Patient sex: M
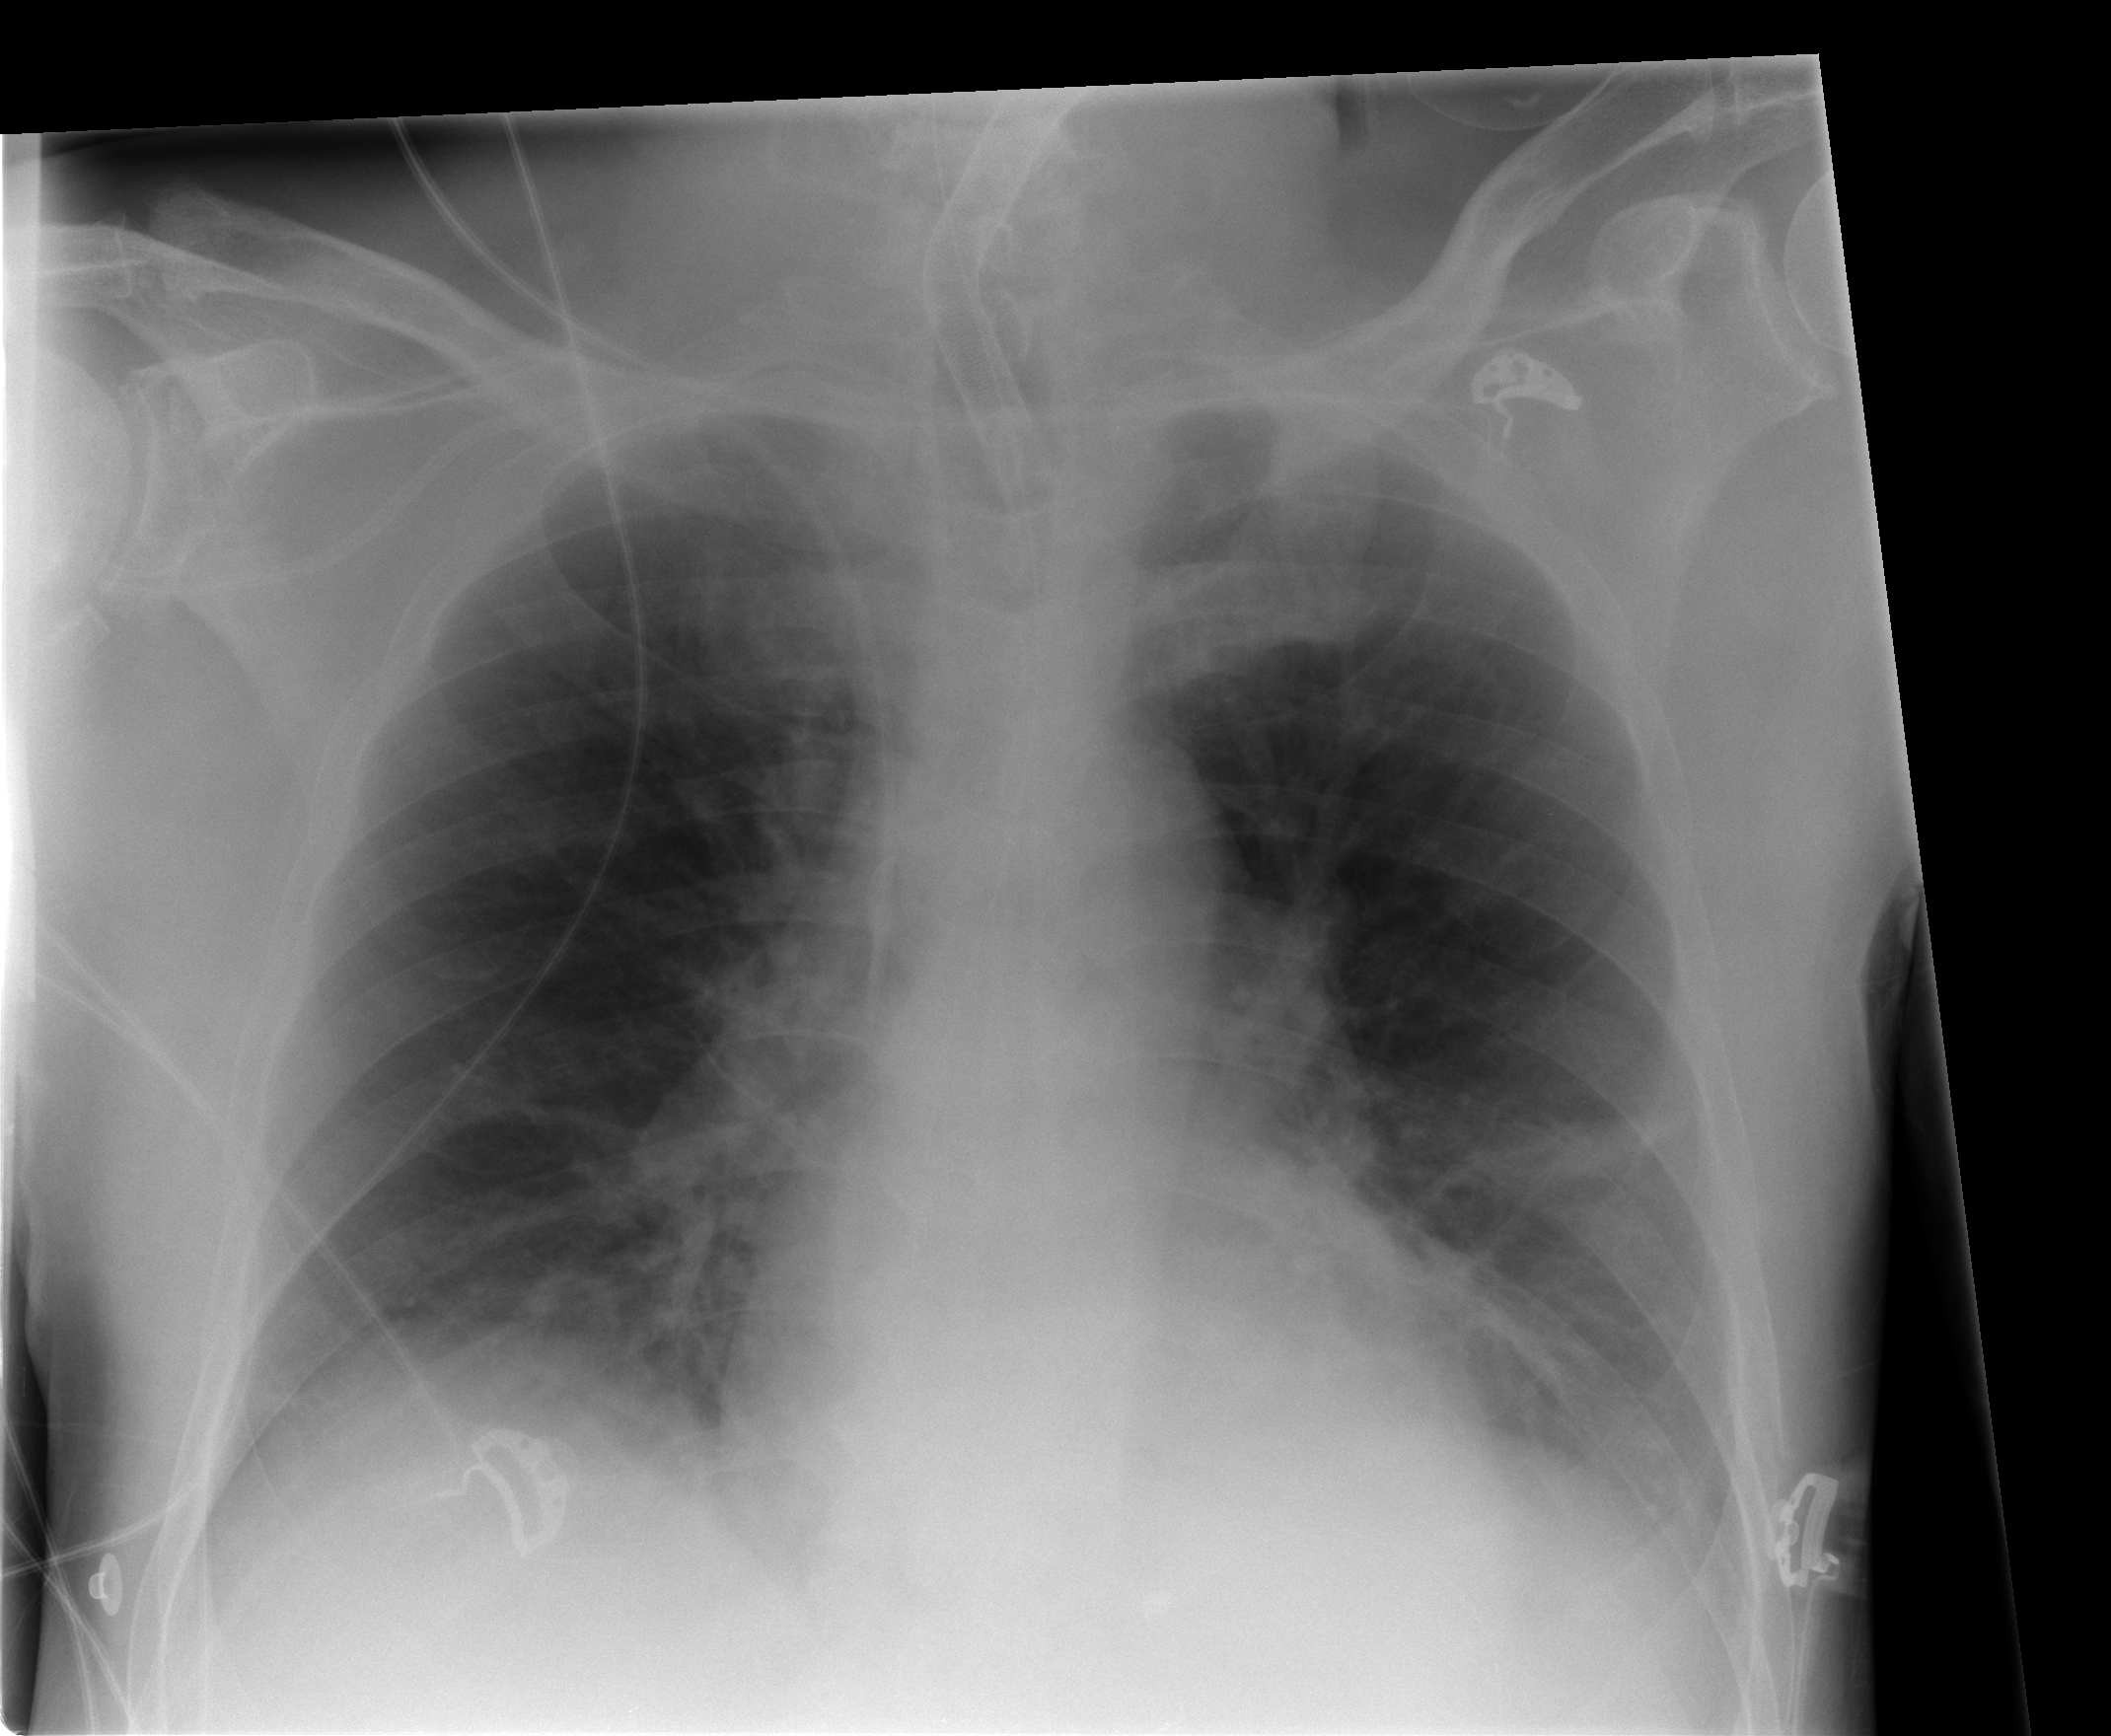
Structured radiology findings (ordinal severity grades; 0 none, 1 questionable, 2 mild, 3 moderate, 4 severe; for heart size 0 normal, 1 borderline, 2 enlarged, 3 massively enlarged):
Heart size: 0
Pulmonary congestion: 0
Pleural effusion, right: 0
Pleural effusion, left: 0
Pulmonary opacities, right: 0
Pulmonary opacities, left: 0
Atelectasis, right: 2
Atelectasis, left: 2